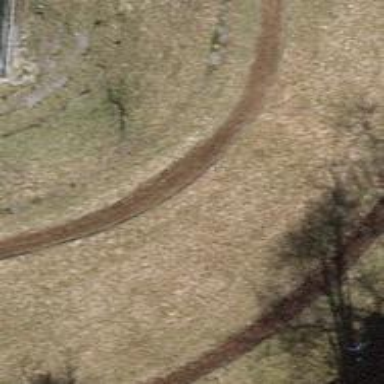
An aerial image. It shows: Track made of woodchips in leisure land area.